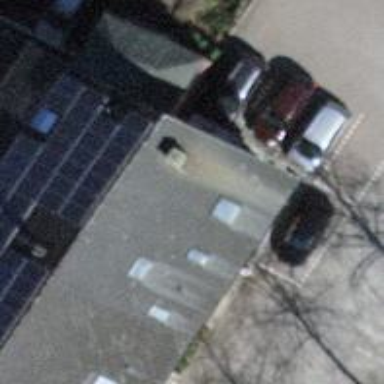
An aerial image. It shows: Restaurant.